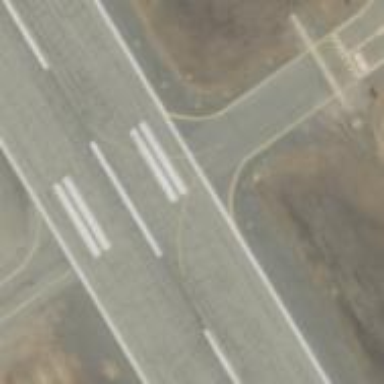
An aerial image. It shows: View of taxiway at the airport.